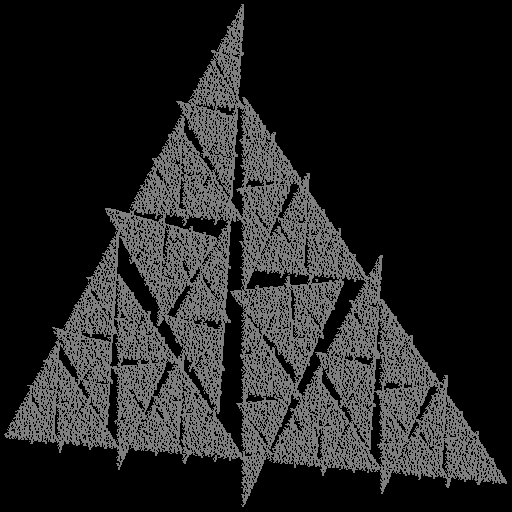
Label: a1